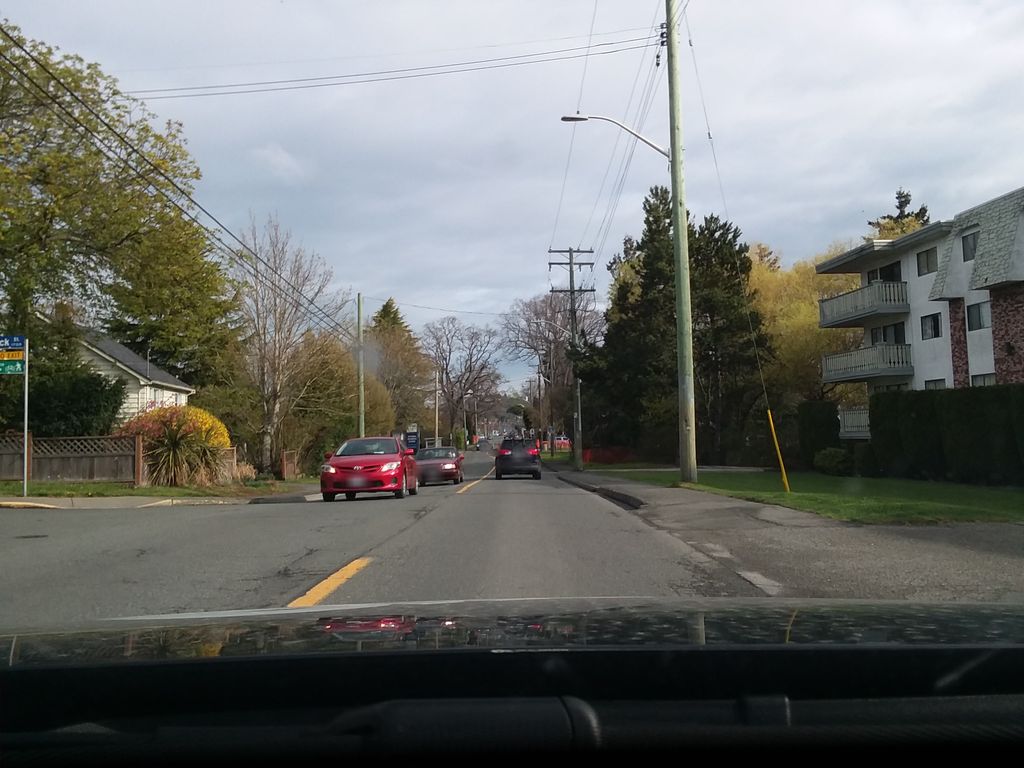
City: victoria